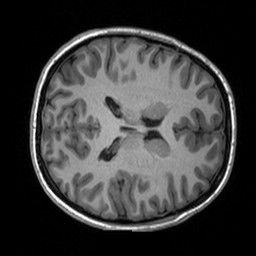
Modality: T1w
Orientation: axial
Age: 25
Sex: female
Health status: healthy
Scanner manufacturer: siemens
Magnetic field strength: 3 T
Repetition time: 2 s
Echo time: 0.00197 s